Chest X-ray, AP view. Patient: 60 years old, sex M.
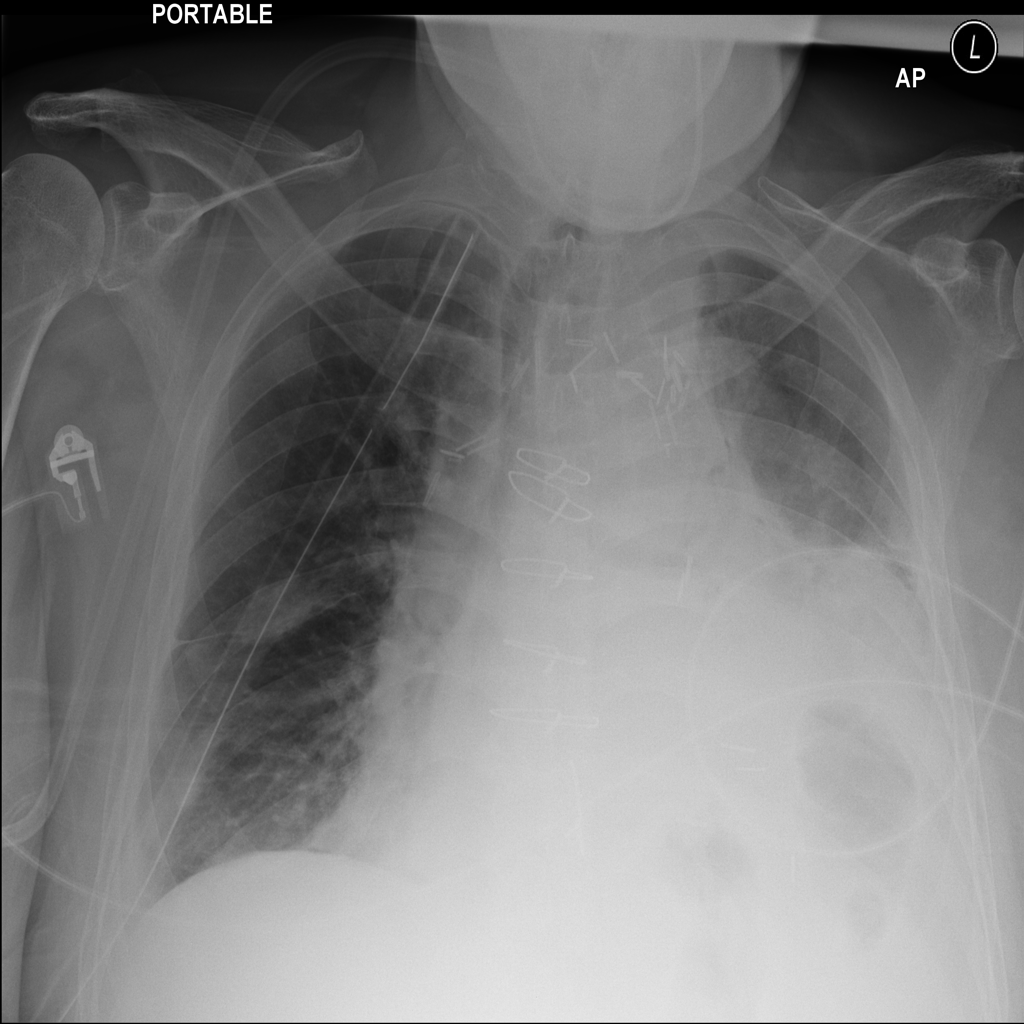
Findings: Effusion, Infiltration